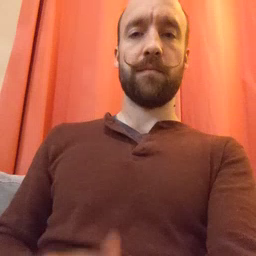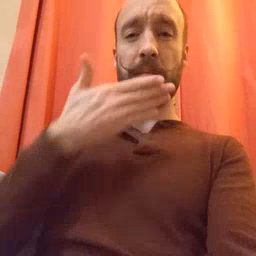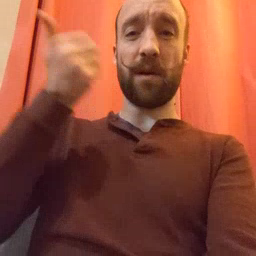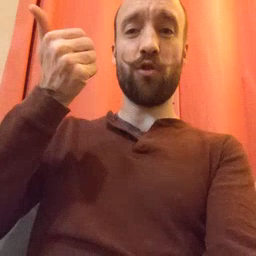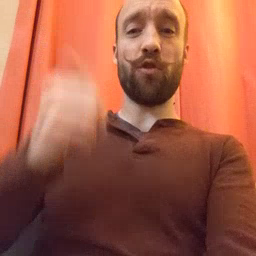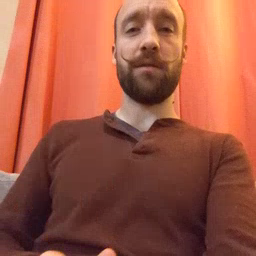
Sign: better